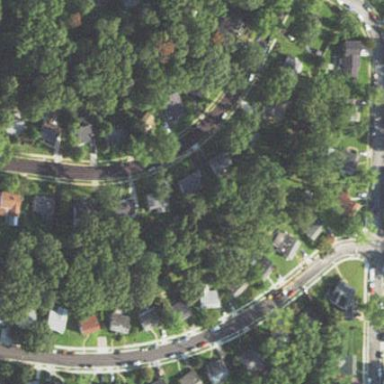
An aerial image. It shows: Residential area composed of single-family homes.